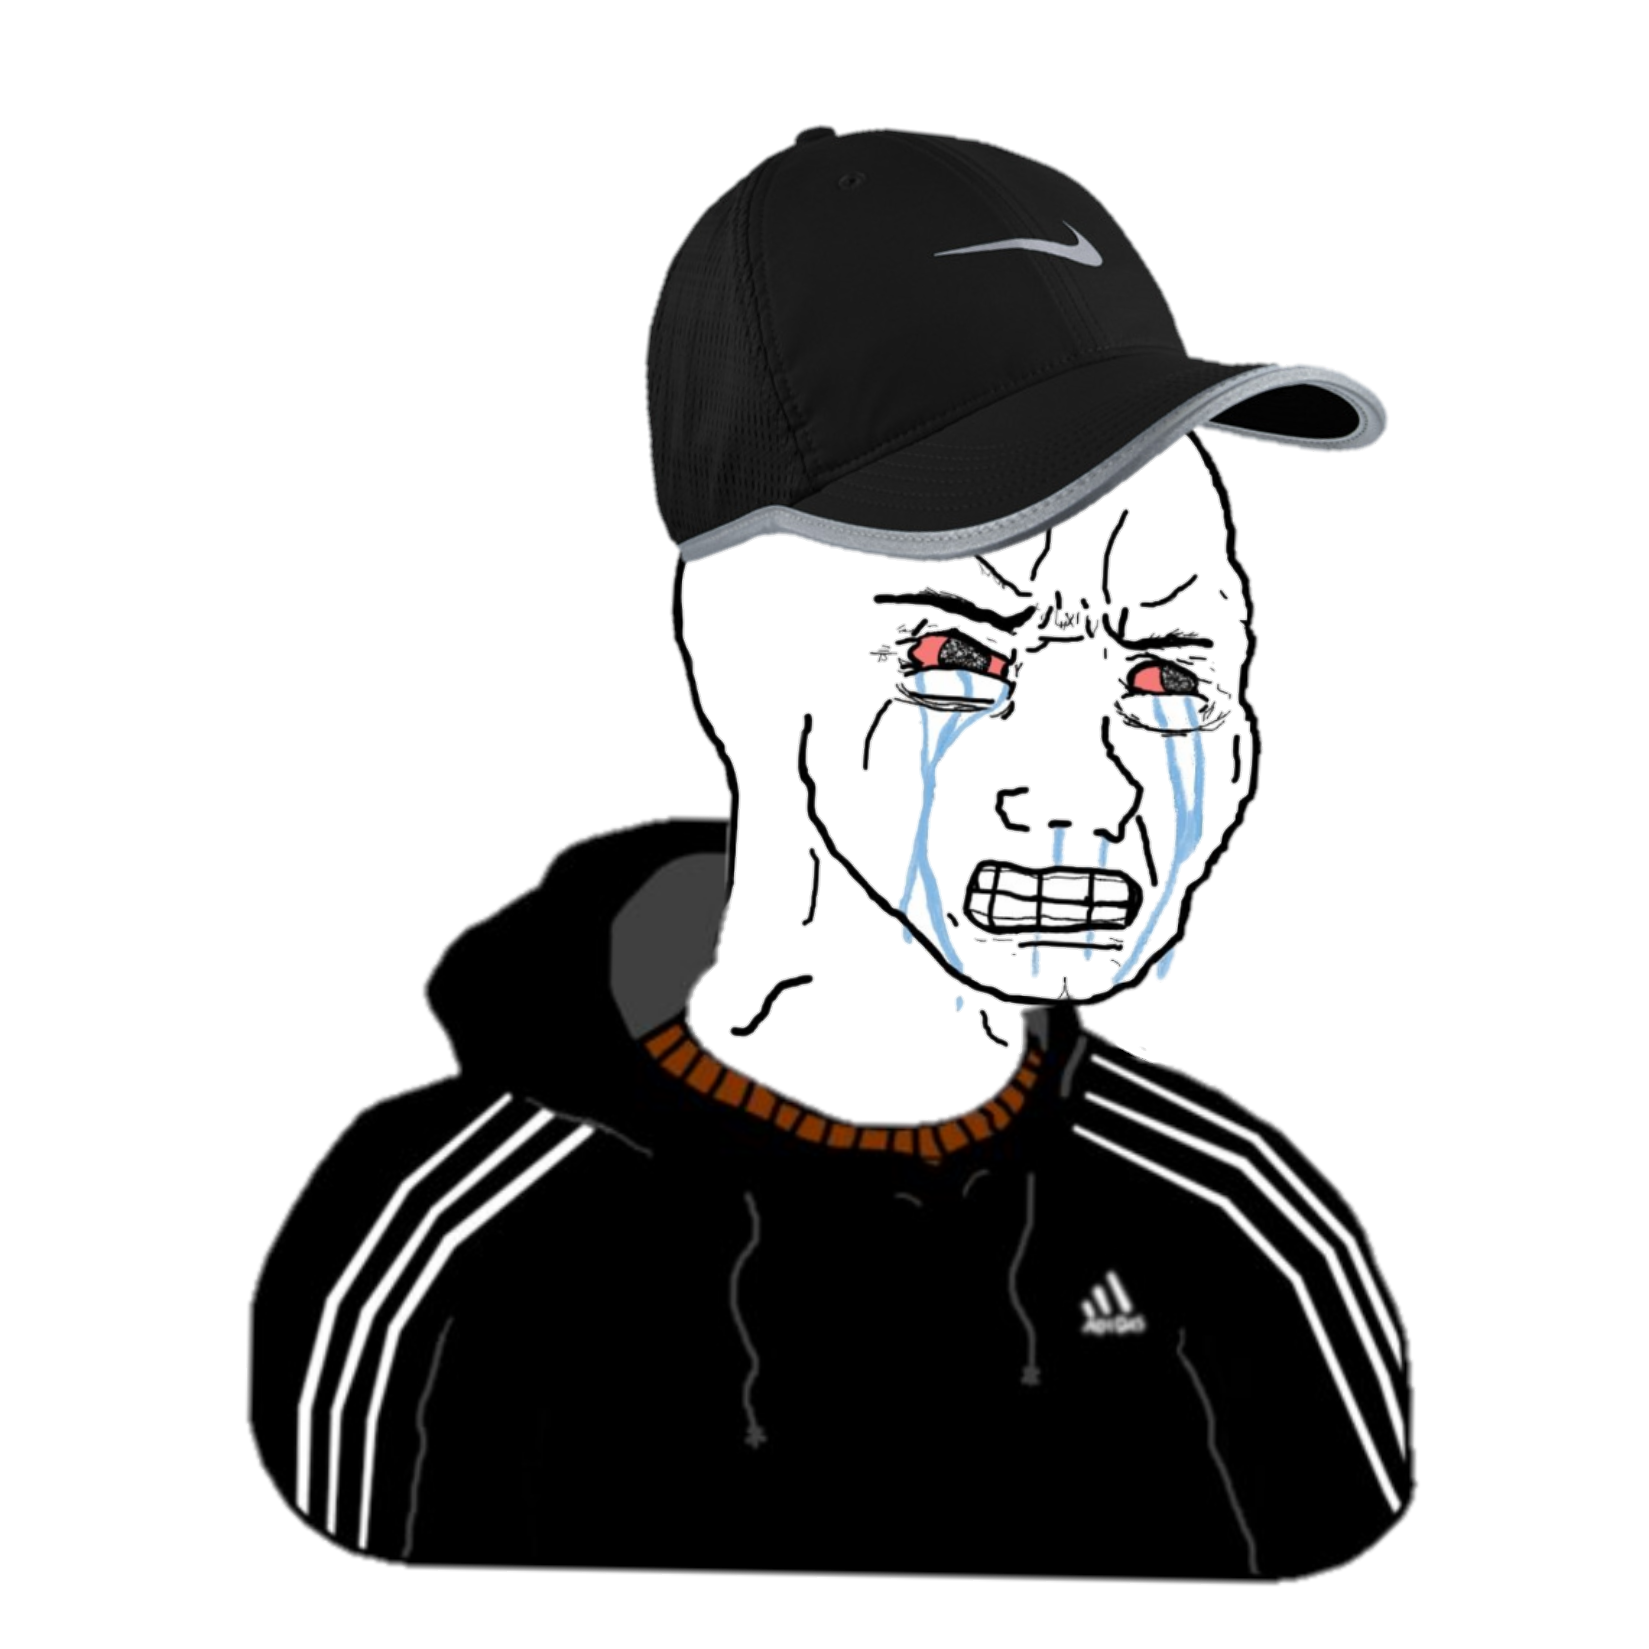
Label: 5_Crying_Wojak